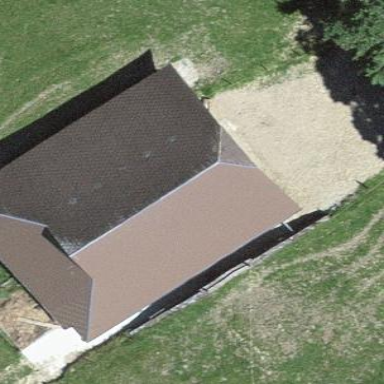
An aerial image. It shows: Cabin.